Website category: book
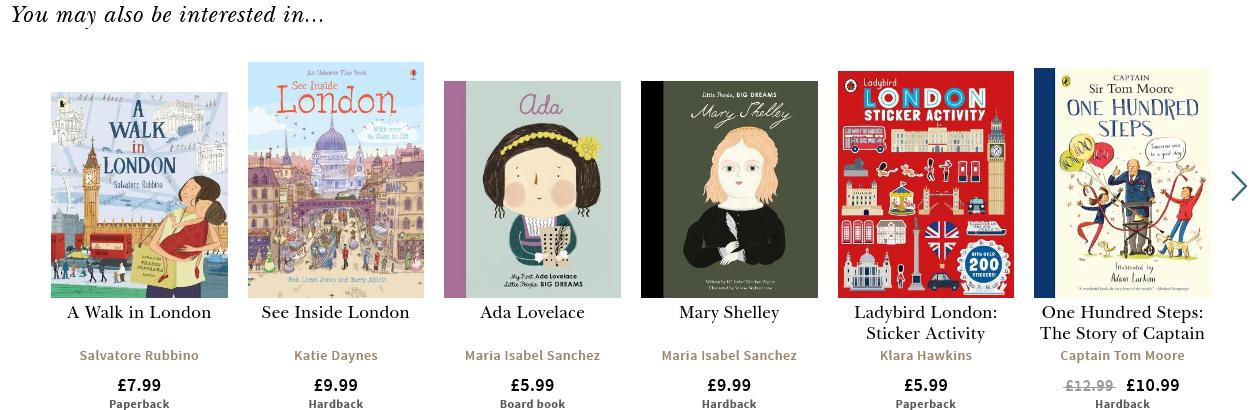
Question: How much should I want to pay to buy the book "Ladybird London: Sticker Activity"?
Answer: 5.99

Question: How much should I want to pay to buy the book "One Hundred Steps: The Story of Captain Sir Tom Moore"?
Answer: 10.99

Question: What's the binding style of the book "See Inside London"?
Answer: Hardback

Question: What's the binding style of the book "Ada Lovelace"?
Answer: Board book

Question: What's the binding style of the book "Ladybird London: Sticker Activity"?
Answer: Paperback

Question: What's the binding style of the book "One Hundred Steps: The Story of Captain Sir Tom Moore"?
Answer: Hardback

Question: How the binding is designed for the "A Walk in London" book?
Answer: Paperback

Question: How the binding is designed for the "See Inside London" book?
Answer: Hardback

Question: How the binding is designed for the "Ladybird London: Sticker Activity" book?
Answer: Paperback

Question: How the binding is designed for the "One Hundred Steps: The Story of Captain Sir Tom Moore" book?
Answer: Hardback

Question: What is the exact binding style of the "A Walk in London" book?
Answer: Paperback

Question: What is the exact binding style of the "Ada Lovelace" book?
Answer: Board book

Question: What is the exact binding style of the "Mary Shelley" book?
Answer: Hardback

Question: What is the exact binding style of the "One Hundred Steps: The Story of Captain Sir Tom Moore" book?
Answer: Hardback

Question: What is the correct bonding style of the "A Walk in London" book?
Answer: Paperback

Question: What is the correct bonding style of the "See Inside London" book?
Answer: Hardback

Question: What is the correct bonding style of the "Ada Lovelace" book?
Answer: Board book

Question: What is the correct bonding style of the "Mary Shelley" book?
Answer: Hardback

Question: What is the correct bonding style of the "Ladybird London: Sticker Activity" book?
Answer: Paperback

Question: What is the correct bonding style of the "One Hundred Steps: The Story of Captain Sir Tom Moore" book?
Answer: Hardback

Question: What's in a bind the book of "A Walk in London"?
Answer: Paperback

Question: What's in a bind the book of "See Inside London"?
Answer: Hardback

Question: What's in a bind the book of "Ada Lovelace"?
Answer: Board book

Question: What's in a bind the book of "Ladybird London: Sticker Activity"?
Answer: Paperback

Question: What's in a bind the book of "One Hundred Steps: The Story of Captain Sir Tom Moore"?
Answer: Hardback

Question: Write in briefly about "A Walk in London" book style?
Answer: Paperback

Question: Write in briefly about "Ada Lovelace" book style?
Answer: Board book

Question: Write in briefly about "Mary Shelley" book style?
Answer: Hardback

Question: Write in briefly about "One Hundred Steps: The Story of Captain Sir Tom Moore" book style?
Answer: Hardback

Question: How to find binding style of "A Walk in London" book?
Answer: Paperback

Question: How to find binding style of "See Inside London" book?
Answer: Hardback

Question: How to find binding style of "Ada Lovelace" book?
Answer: Board book

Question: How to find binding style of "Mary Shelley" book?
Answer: Hardback

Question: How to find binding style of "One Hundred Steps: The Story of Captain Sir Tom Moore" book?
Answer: Hardback